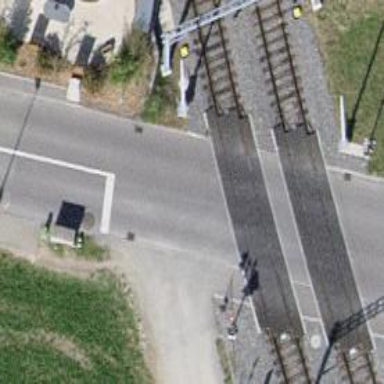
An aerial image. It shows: Railway level crossing.